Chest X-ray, PA view. Patient: 41 years old, sex F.
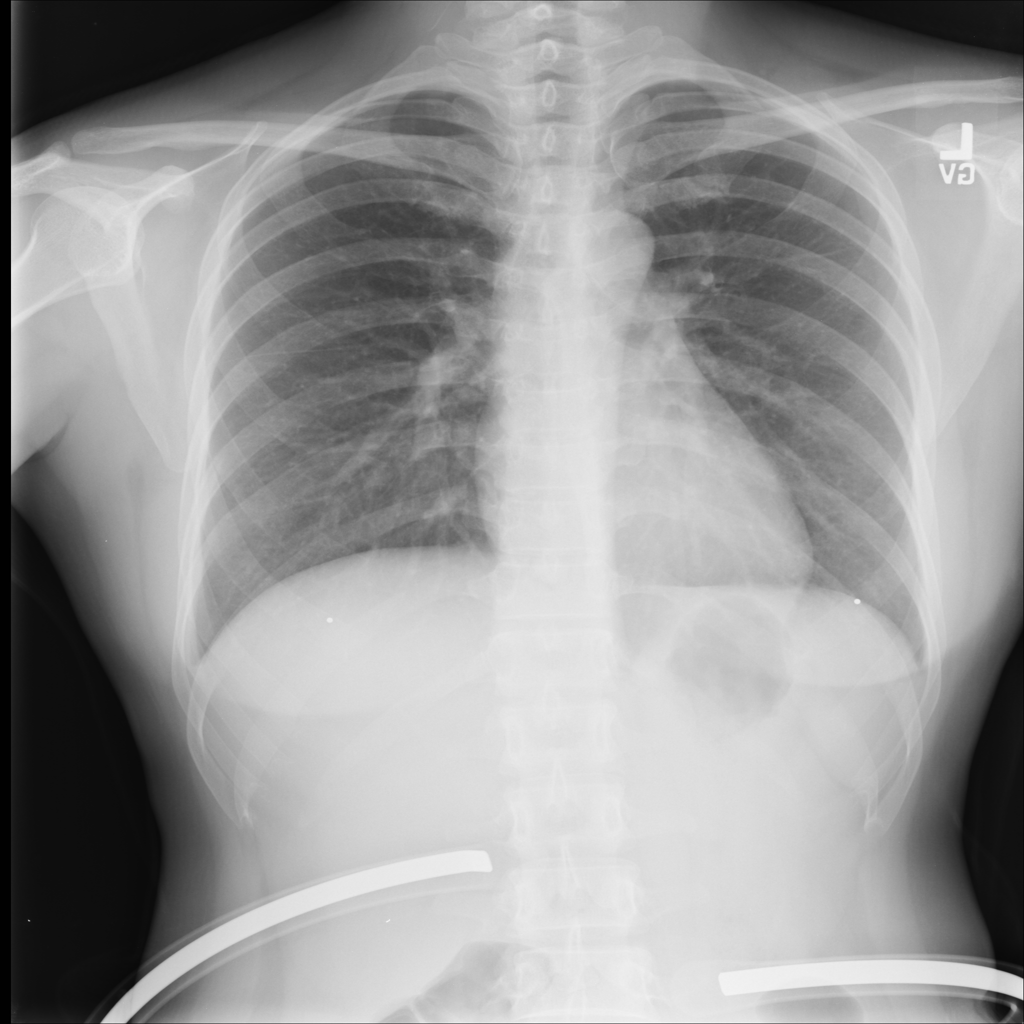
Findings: No Finding